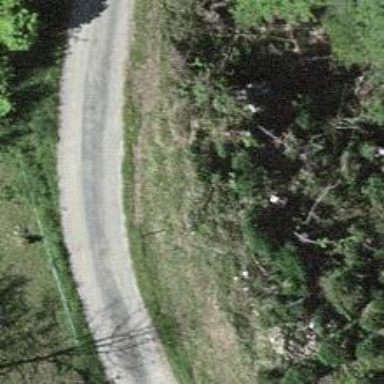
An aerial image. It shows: Culvert tunnel.